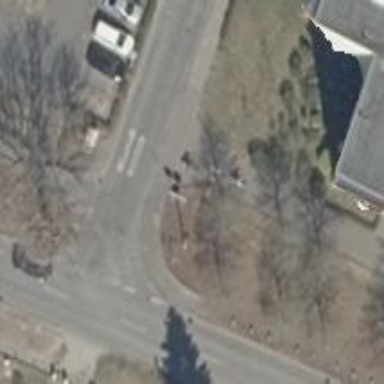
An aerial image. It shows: Unmarked road crossing.